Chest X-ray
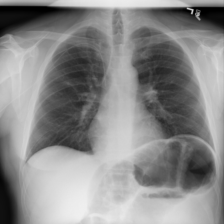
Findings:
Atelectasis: negative
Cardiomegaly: negative
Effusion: negative
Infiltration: negative
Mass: negative
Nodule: negative
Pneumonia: negative
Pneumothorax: negative
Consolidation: negative
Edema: negative
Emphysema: negative
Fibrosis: negative
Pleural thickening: negative
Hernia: negative